Interaction volume radius: 5 \u00c5
Interaction volume height: 15 \u00c5
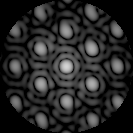
Disorder parameter: 0.1985